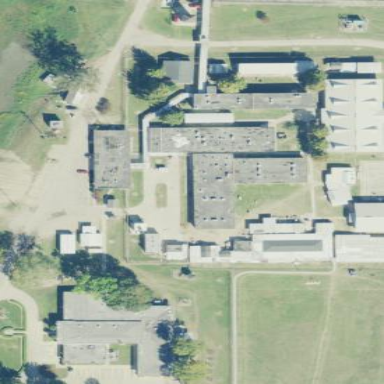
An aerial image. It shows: Prison.